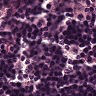
Metastatic tissue present: no